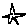
Label: star